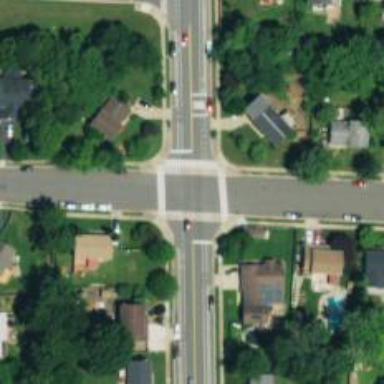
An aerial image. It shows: Intersection with stop sign.